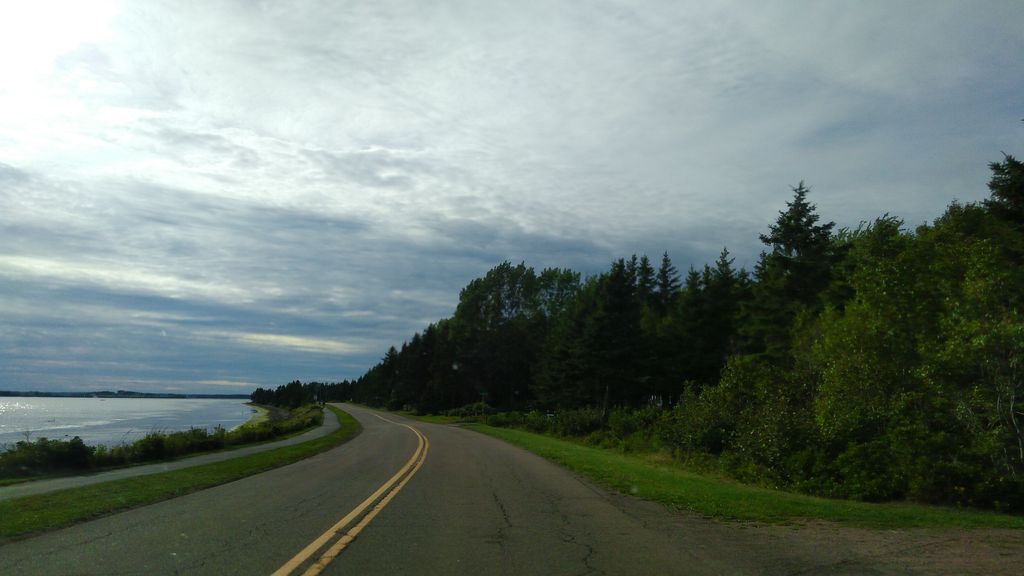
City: charlottetown